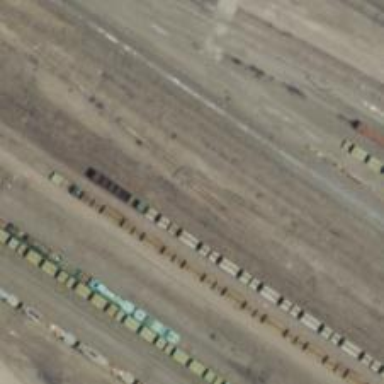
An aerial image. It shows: Railway siding with rails.